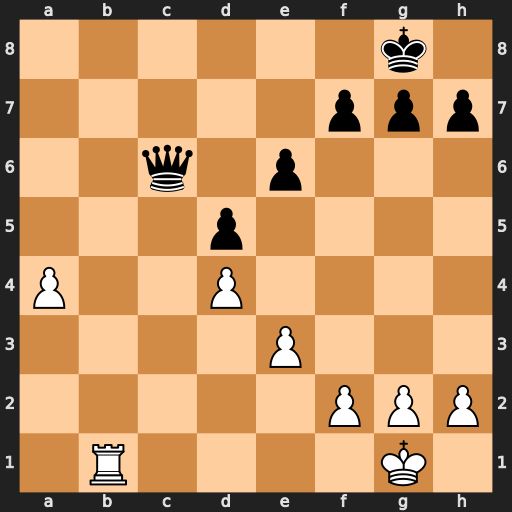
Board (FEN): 6k1/5ppp/2q1p3/3p4/P2P4/4P3/5PPP/1R4K1
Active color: w
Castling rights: -
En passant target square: -
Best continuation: Rb8+ Qc8 Rxc8#